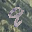
Label: 9